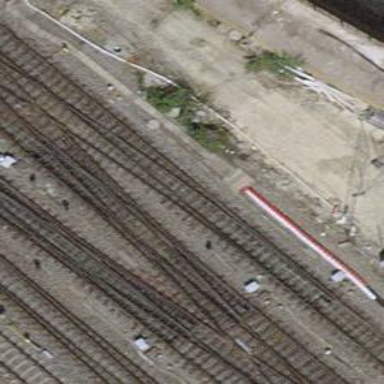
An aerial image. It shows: Railway switch.